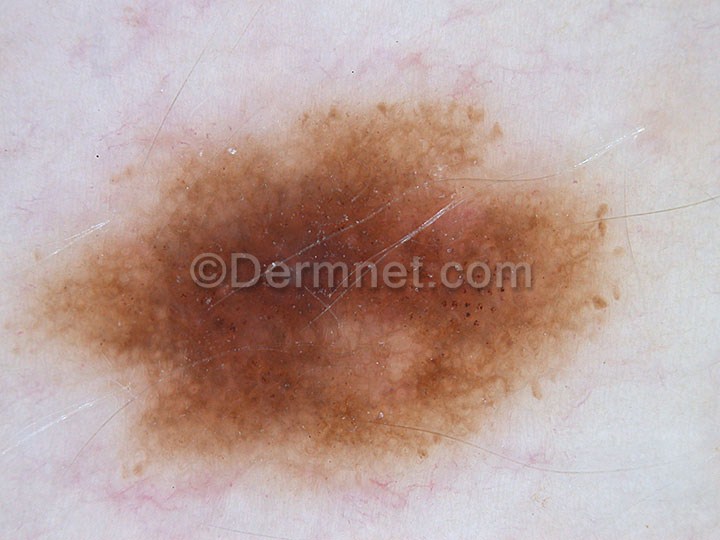
Disease: Melanoma Skin Cancer Nevi and Moles